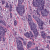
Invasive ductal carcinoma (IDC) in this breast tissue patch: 1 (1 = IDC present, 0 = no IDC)